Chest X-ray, PA view. Patient: 31 years old, sex M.
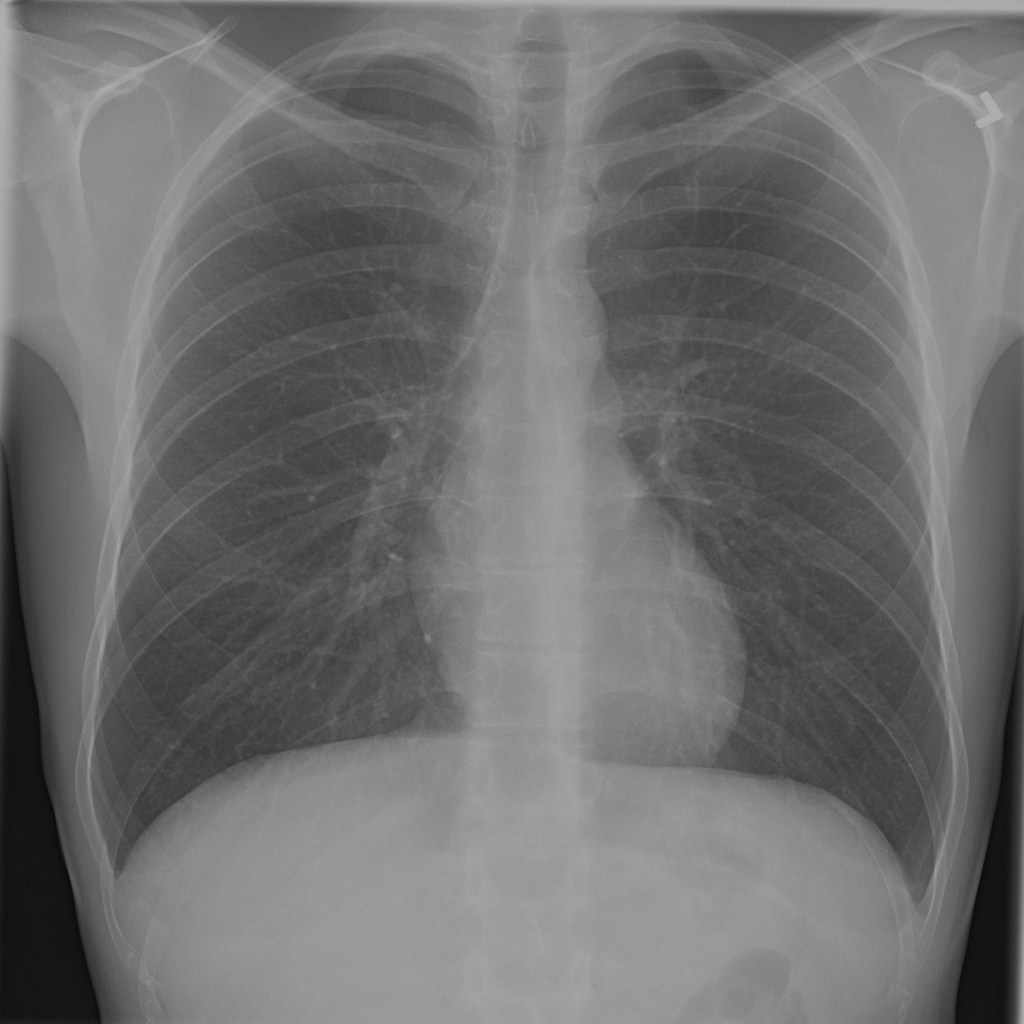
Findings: No Finding